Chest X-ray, AP view. Patient: 36 years old, sex F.
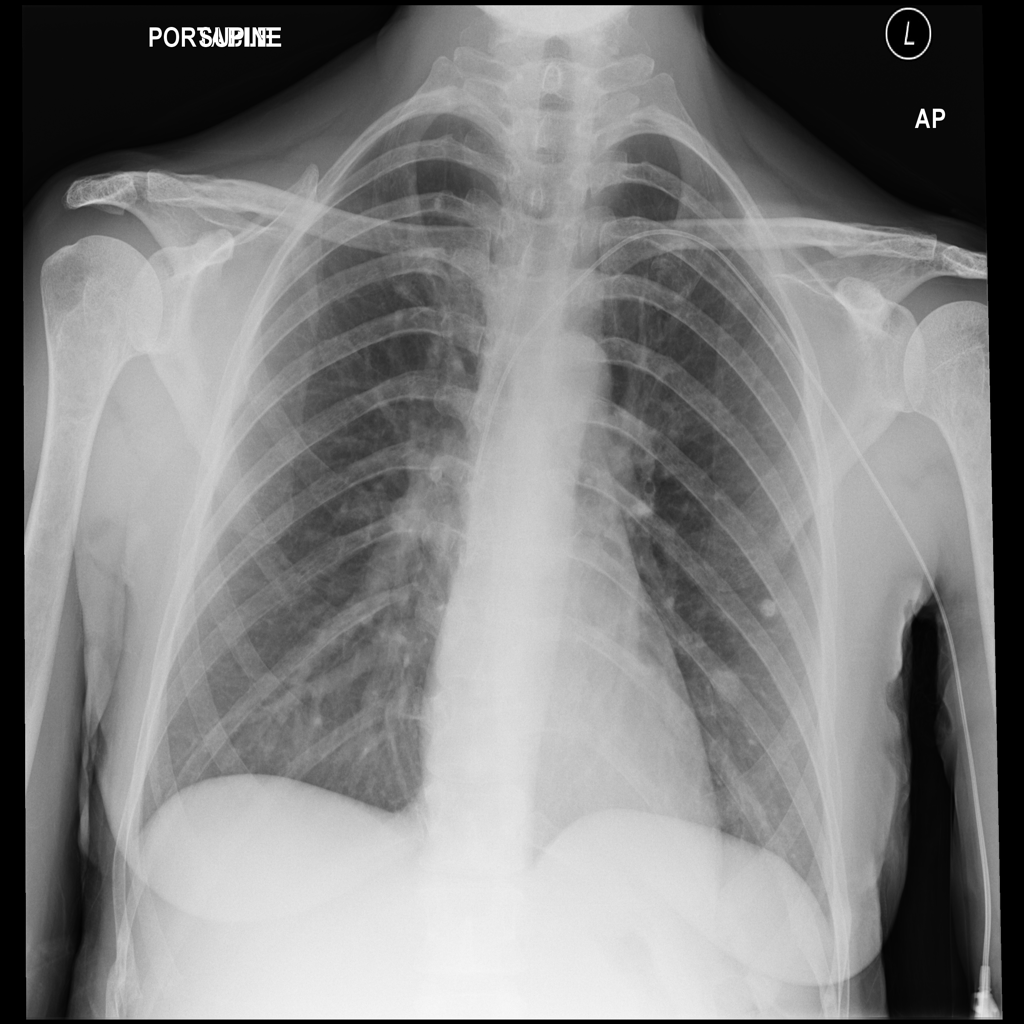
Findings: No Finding